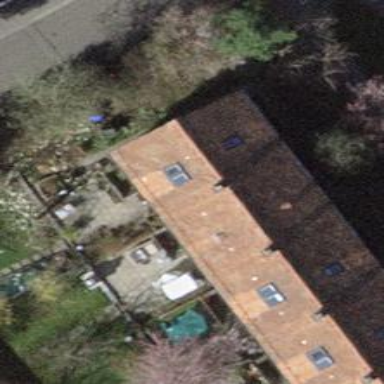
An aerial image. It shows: Gabled house with roof tiles in beige color. The roof is oriented across the building and its color is orangish red.